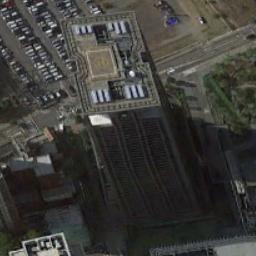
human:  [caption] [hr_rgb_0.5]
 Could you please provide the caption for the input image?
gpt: There are buildings in the picture .

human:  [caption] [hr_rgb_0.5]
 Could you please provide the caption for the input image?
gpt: In a business district there are several tall buildings of different shapes and several roads with many cars  There are many cars in the open space beside the road .

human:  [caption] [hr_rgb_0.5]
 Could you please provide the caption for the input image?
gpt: There are many cars on a parking lot in commercial area .

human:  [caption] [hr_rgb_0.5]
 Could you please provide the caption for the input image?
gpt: The commercial area is near a parking lot .

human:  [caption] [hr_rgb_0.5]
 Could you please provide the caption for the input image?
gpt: A commercial area with a high-rise building is surrounded by some roads and a parking lot is next to the commercial area .